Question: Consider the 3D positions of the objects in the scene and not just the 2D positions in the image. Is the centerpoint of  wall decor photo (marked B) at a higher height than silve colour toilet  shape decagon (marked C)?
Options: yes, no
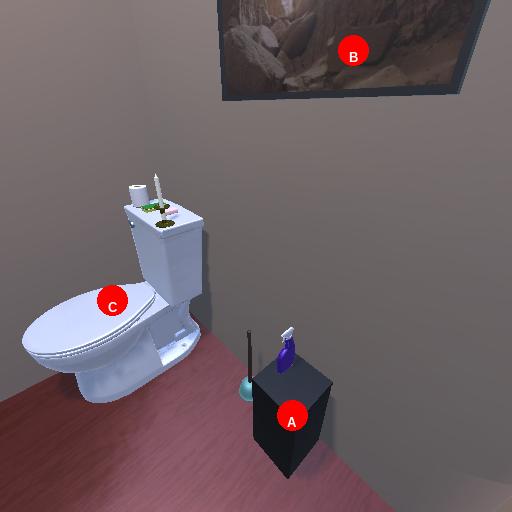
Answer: yes